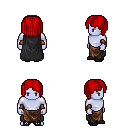
a pixel art fantasy rpg character, male body template, dark elf, purple skin, black cape, robe skirt, red pageboy hairstyle, cloth bracers, ghillies, four views (front, back, left, right), 2x2 character sprite sheet, small pixel art, hard edges, no anti-aliasing